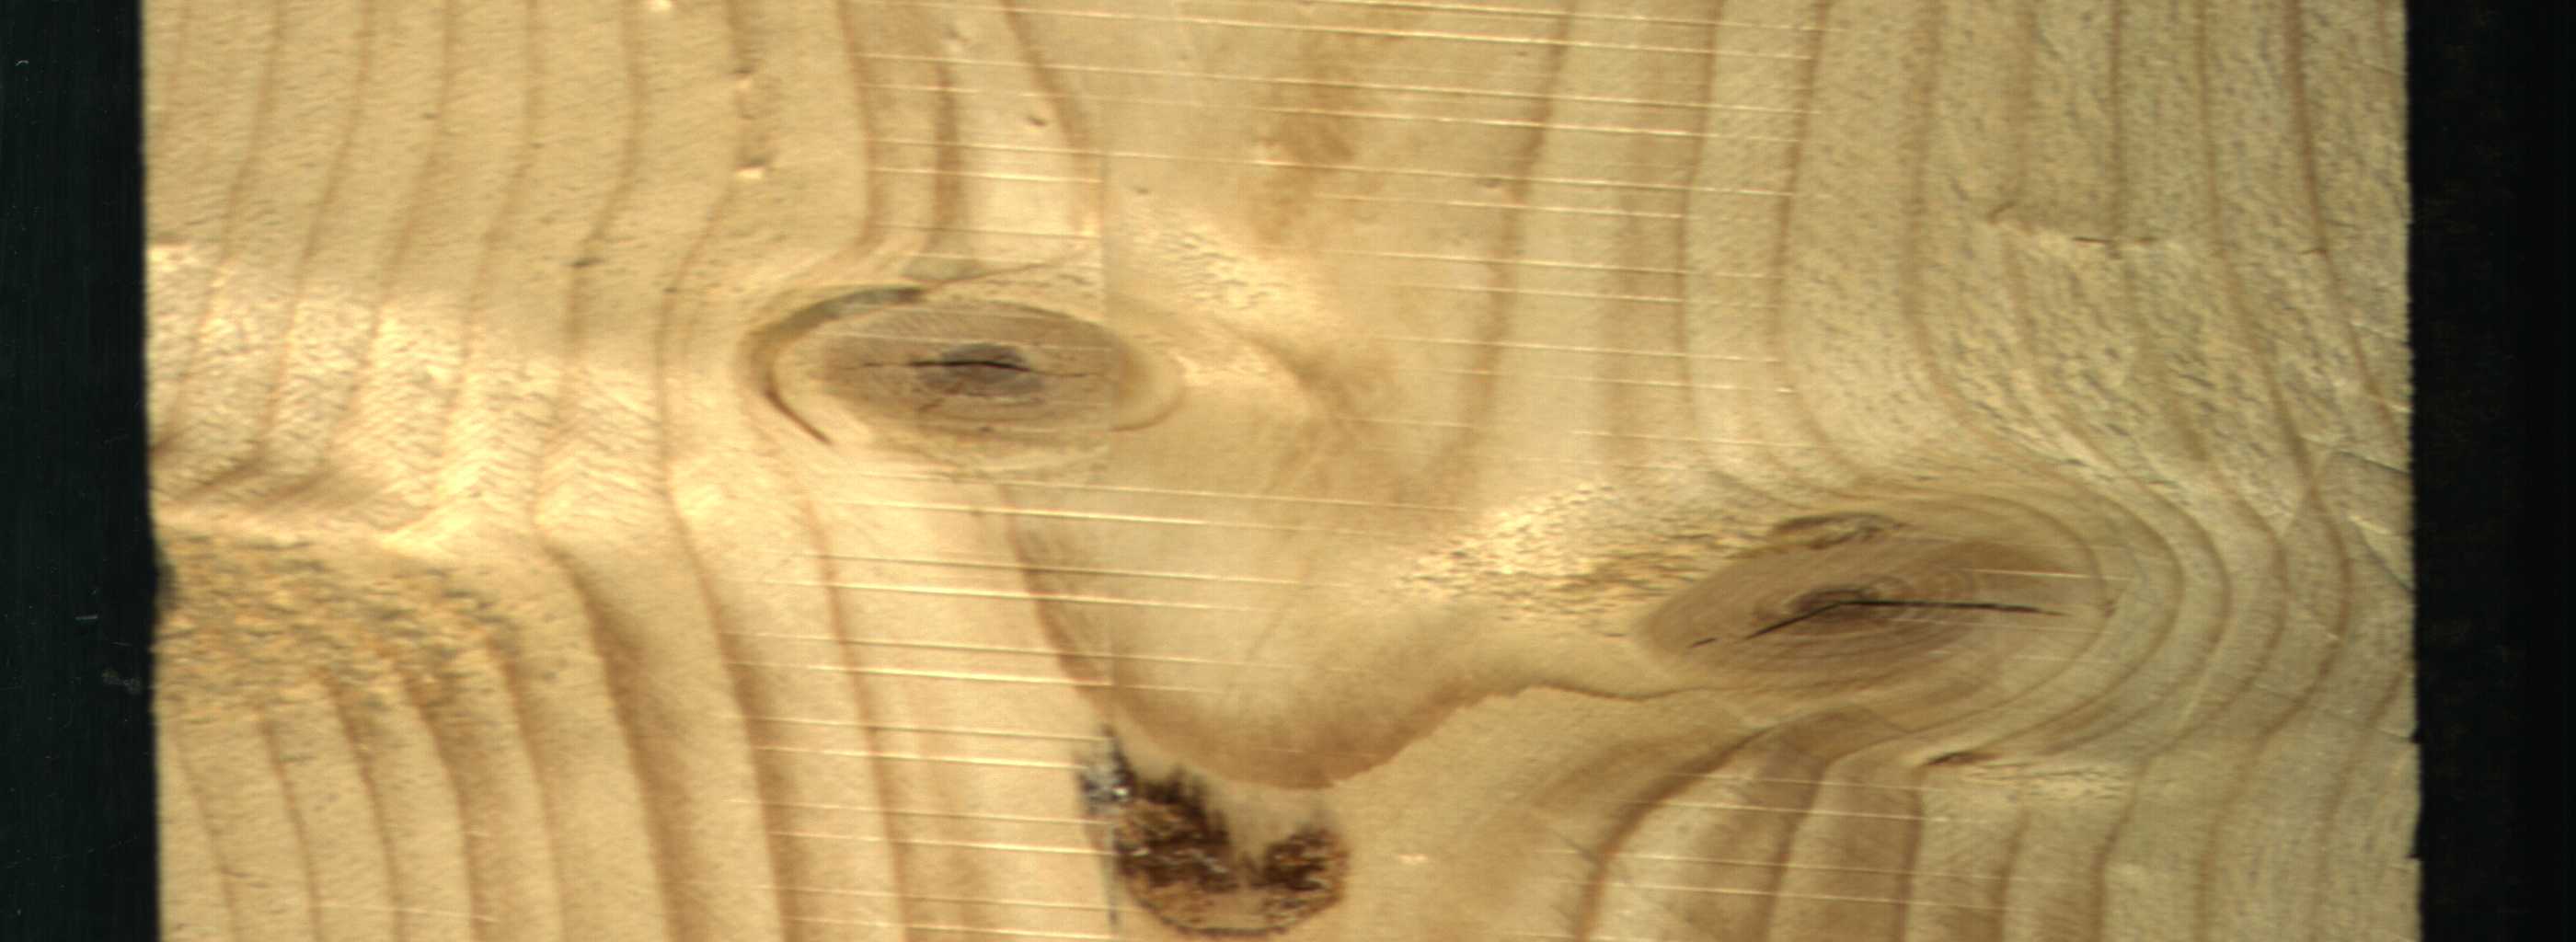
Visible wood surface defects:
resin
knot_with_crack
knot_with_crack